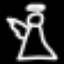
Label: angel